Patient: sex F, age 35
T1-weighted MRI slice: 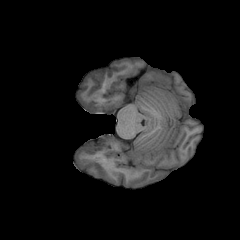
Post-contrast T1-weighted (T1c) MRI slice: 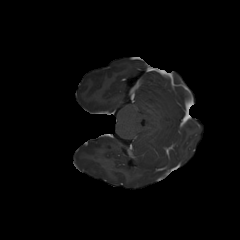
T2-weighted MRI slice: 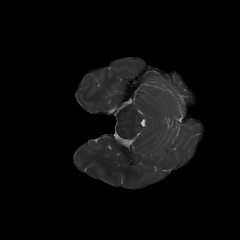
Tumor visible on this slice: no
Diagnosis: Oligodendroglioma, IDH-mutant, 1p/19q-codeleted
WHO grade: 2